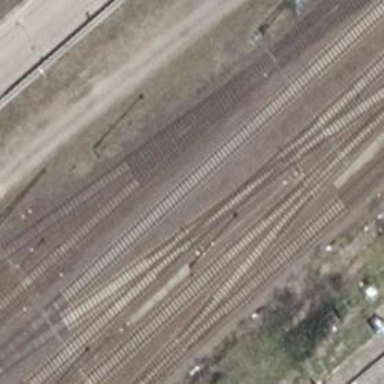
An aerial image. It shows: Rail yard with electrified contact lines for the railway.